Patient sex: M
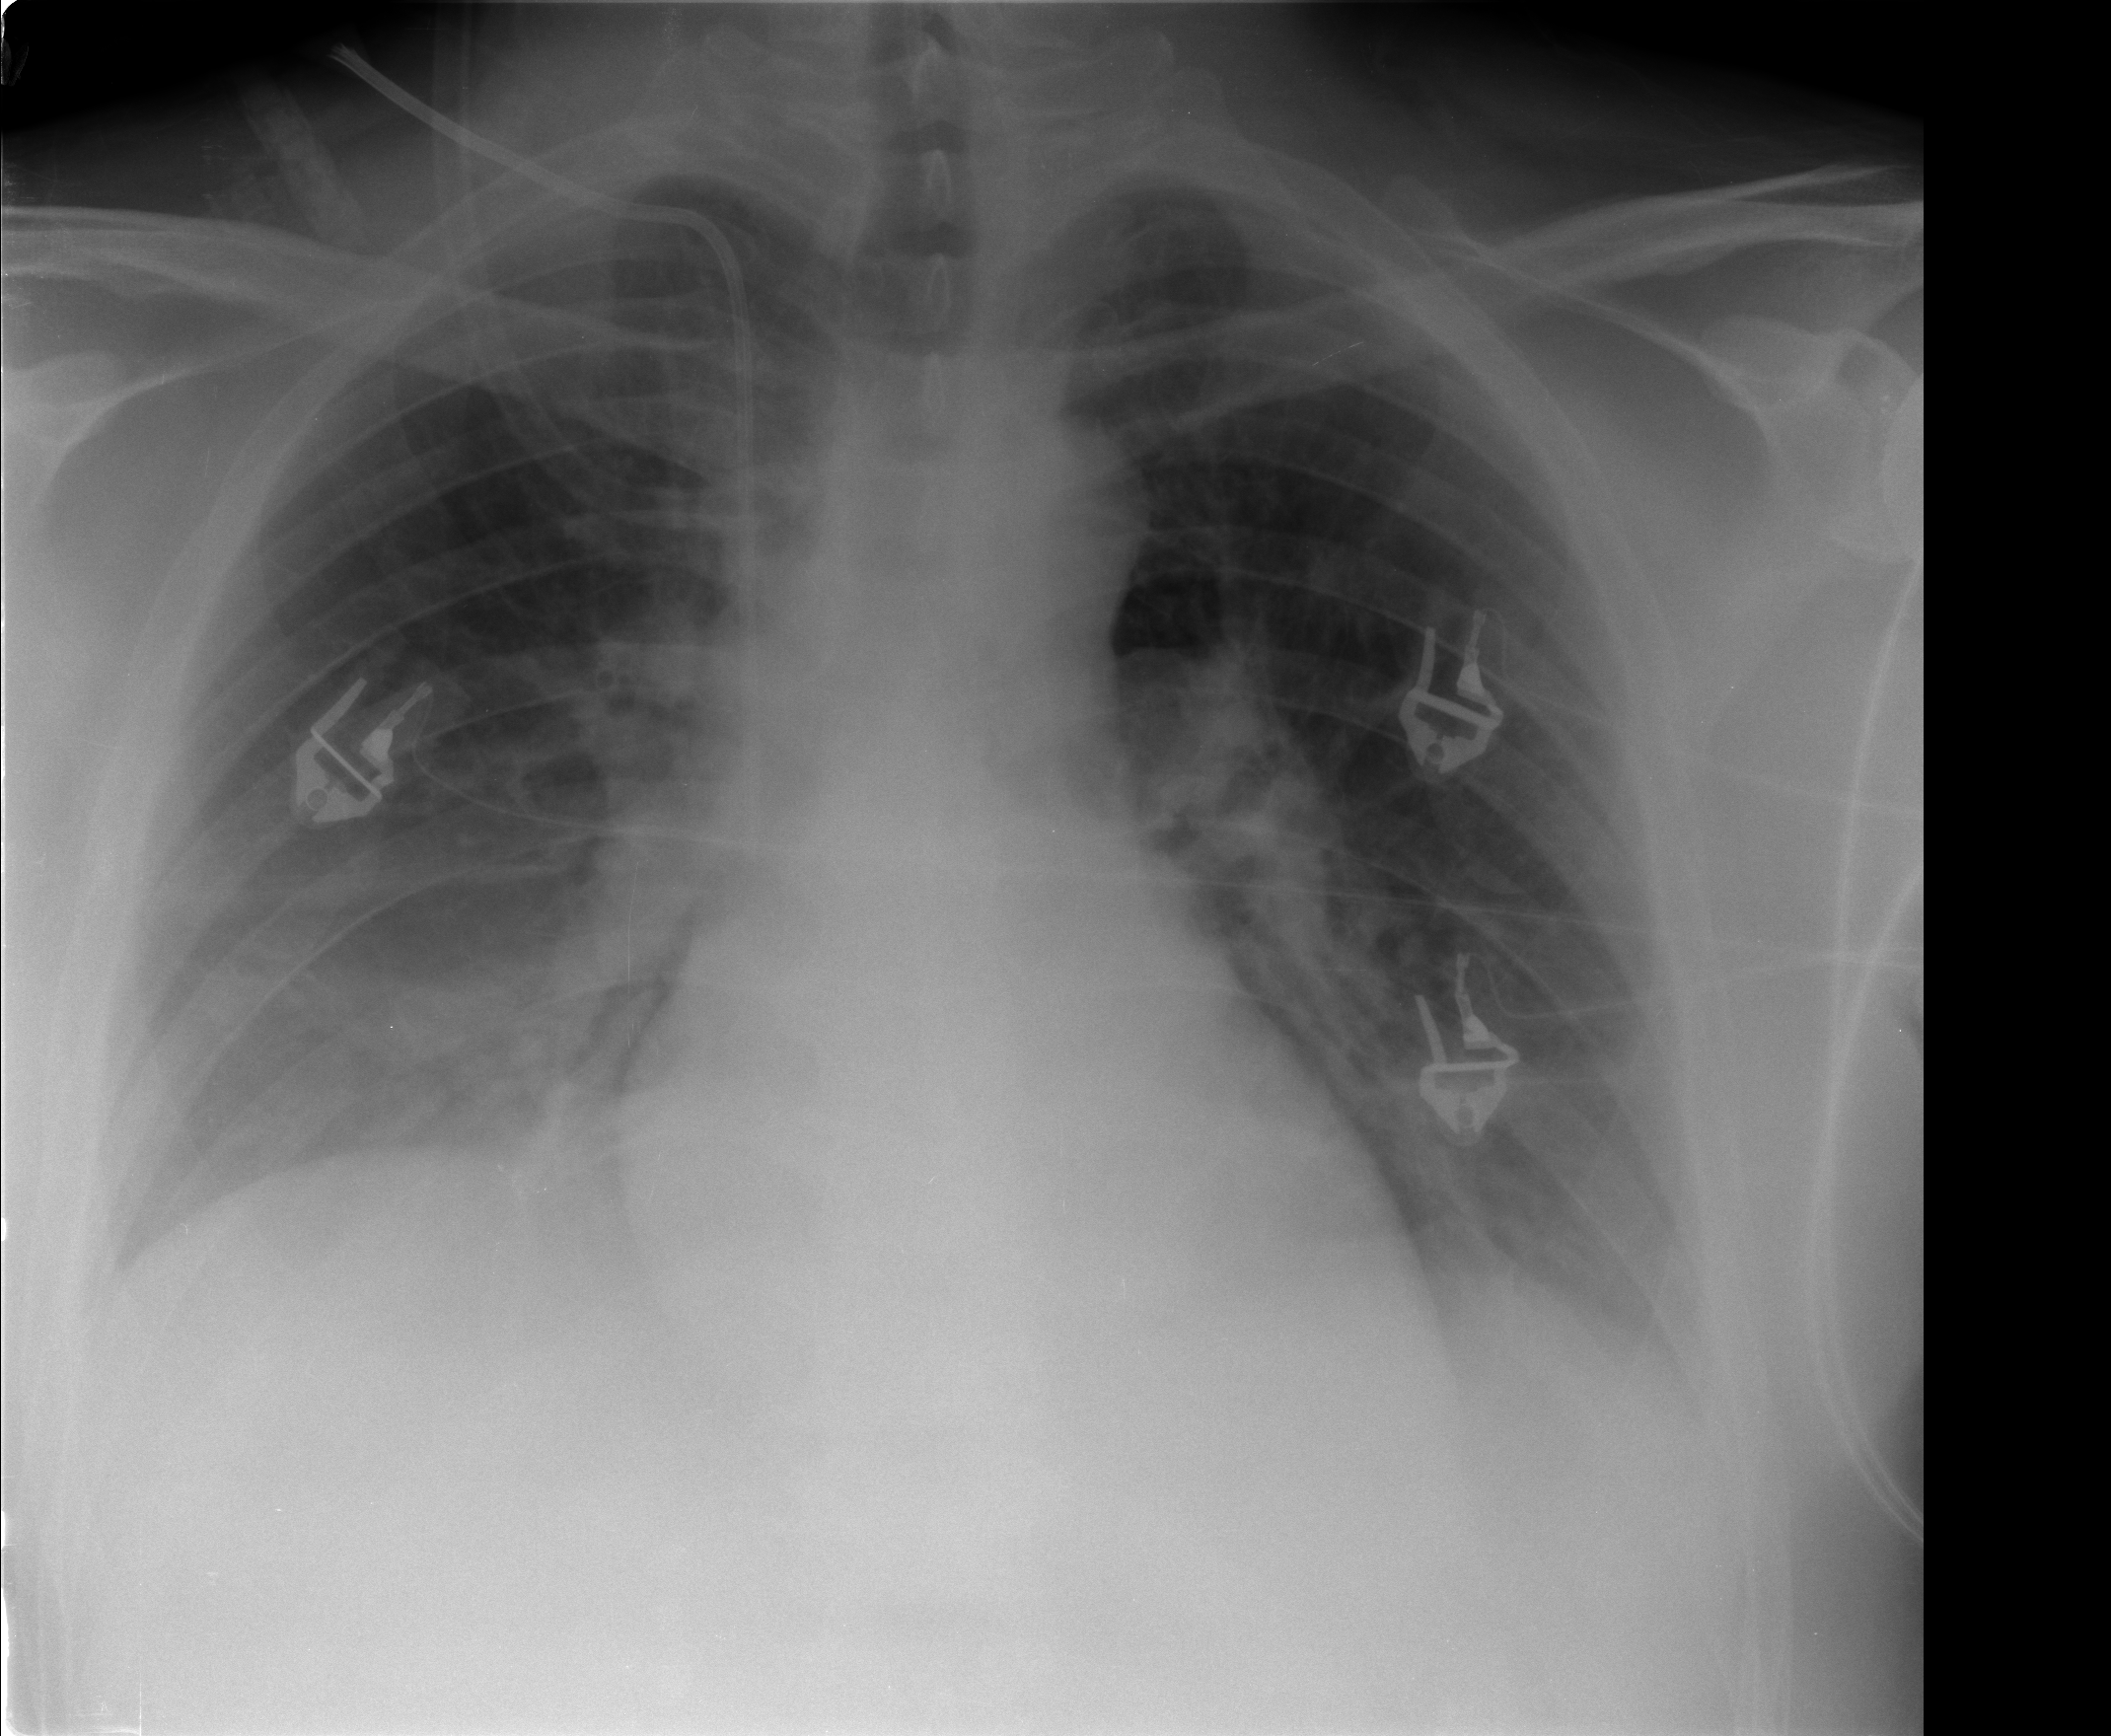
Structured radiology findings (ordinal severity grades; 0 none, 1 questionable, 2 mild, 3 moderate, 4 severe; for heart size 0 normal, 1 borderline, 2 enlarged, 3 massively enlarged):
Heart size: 0
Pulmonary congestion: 0
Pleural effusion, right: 1
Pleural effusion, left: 1
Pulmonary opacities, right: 1
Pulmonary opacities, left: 0
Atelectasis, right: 2
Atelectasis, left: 1